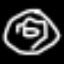
Label: donut